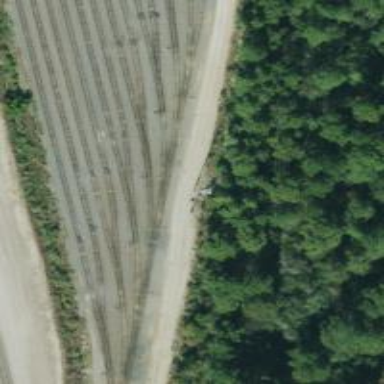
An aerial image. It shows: Railway siding for service.